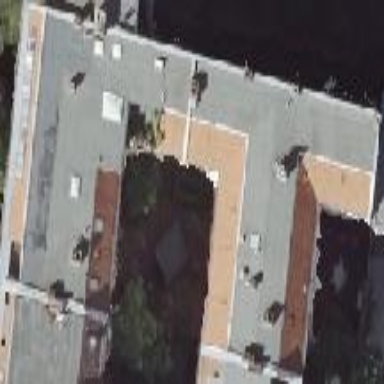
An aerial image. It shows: Residential building with distinctive double saltbox roof shape.